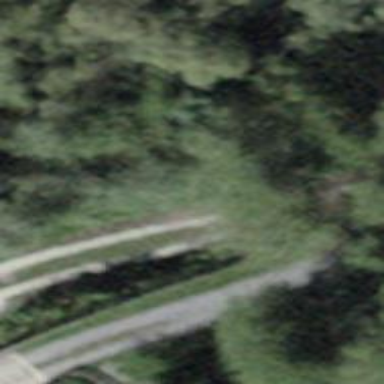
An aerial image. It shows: Track road with concrete lanes.